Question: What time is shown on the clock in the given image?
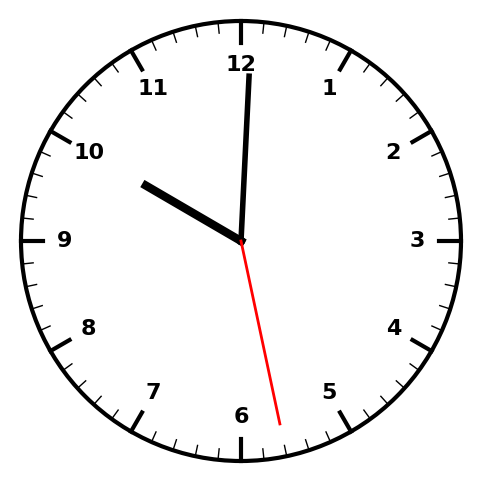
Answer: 10:00:28